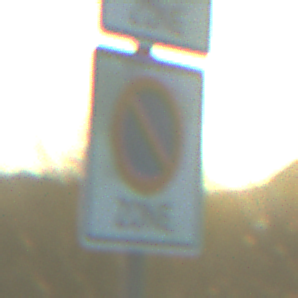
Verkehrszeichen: BeginnEingeschraenktesHalteverbotZone
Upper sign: BeginnZone30
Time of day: SunriseSunset
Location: Outdoor (RoadRail)
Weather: PartlyCloudy
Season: NotSpecified
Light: Natural